Question: I'm working on multiple file upload while that time I've got an error
> The file '"theOne.mp3"' exceeds your 'upload_max_filesize ini' directive '(limit is 2048 KiB)'.
So after that I've increased the 'post_max_size = 20M' and 'upload_max_filesize = 20M' and checked it within 'test.php' file it shows

Even though it shows '2M' within my Laravel Project and throws the error. What could be the reason behind this.
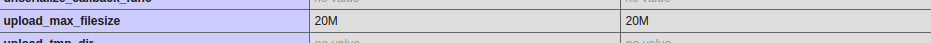
Answer: So finally I've solved it by myself might be I got downvoted for this but I don't know this worked for me even after 'apache2' restart that won't effect within my project but after that 'I've restarted my entire system' and it all works fine for me. The reason might be because of the cache memory but I'm not sure about that